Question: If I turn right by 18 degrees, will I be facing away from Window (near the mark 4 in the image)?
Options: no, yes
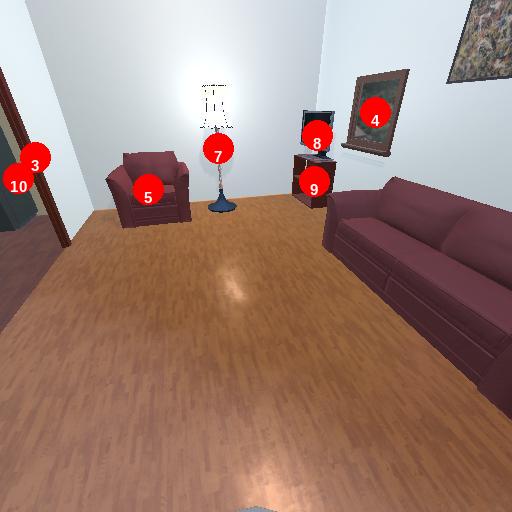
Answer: no